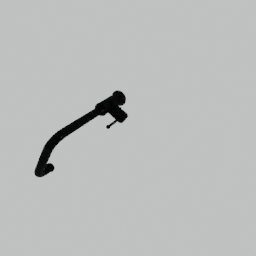
Label: appliances